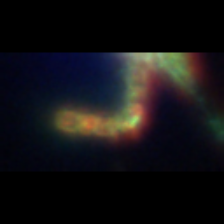
Taxon: Chaetoceros
Group: Diatoms